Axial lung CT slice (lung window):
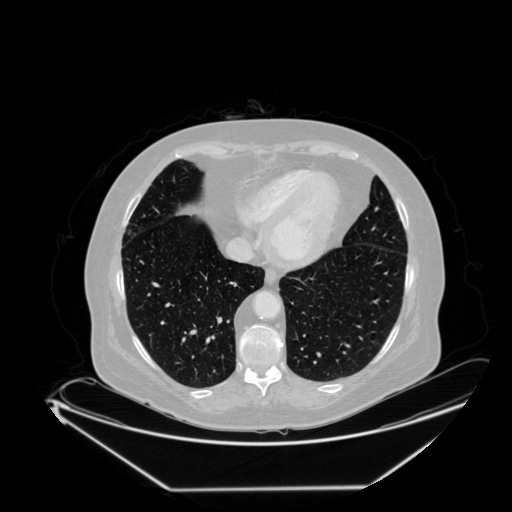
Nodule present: no